Question: Count the number of objects in the diagram.
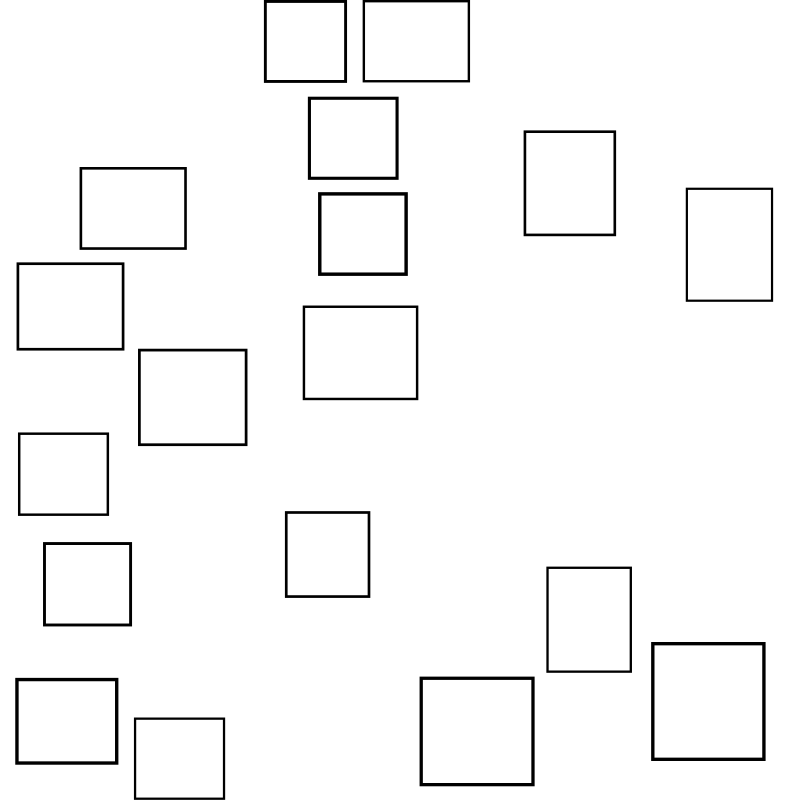
Answer: 18